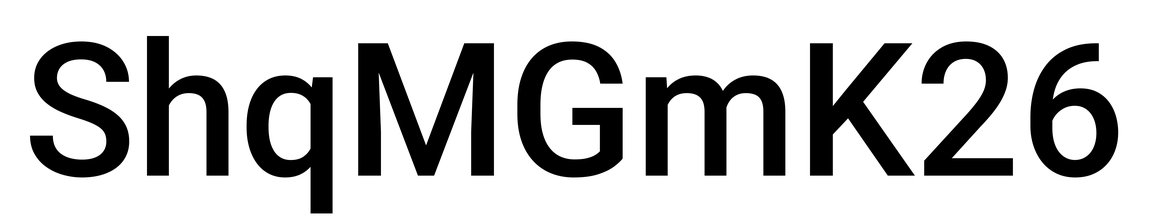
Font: Roboto_Medium